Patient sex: M
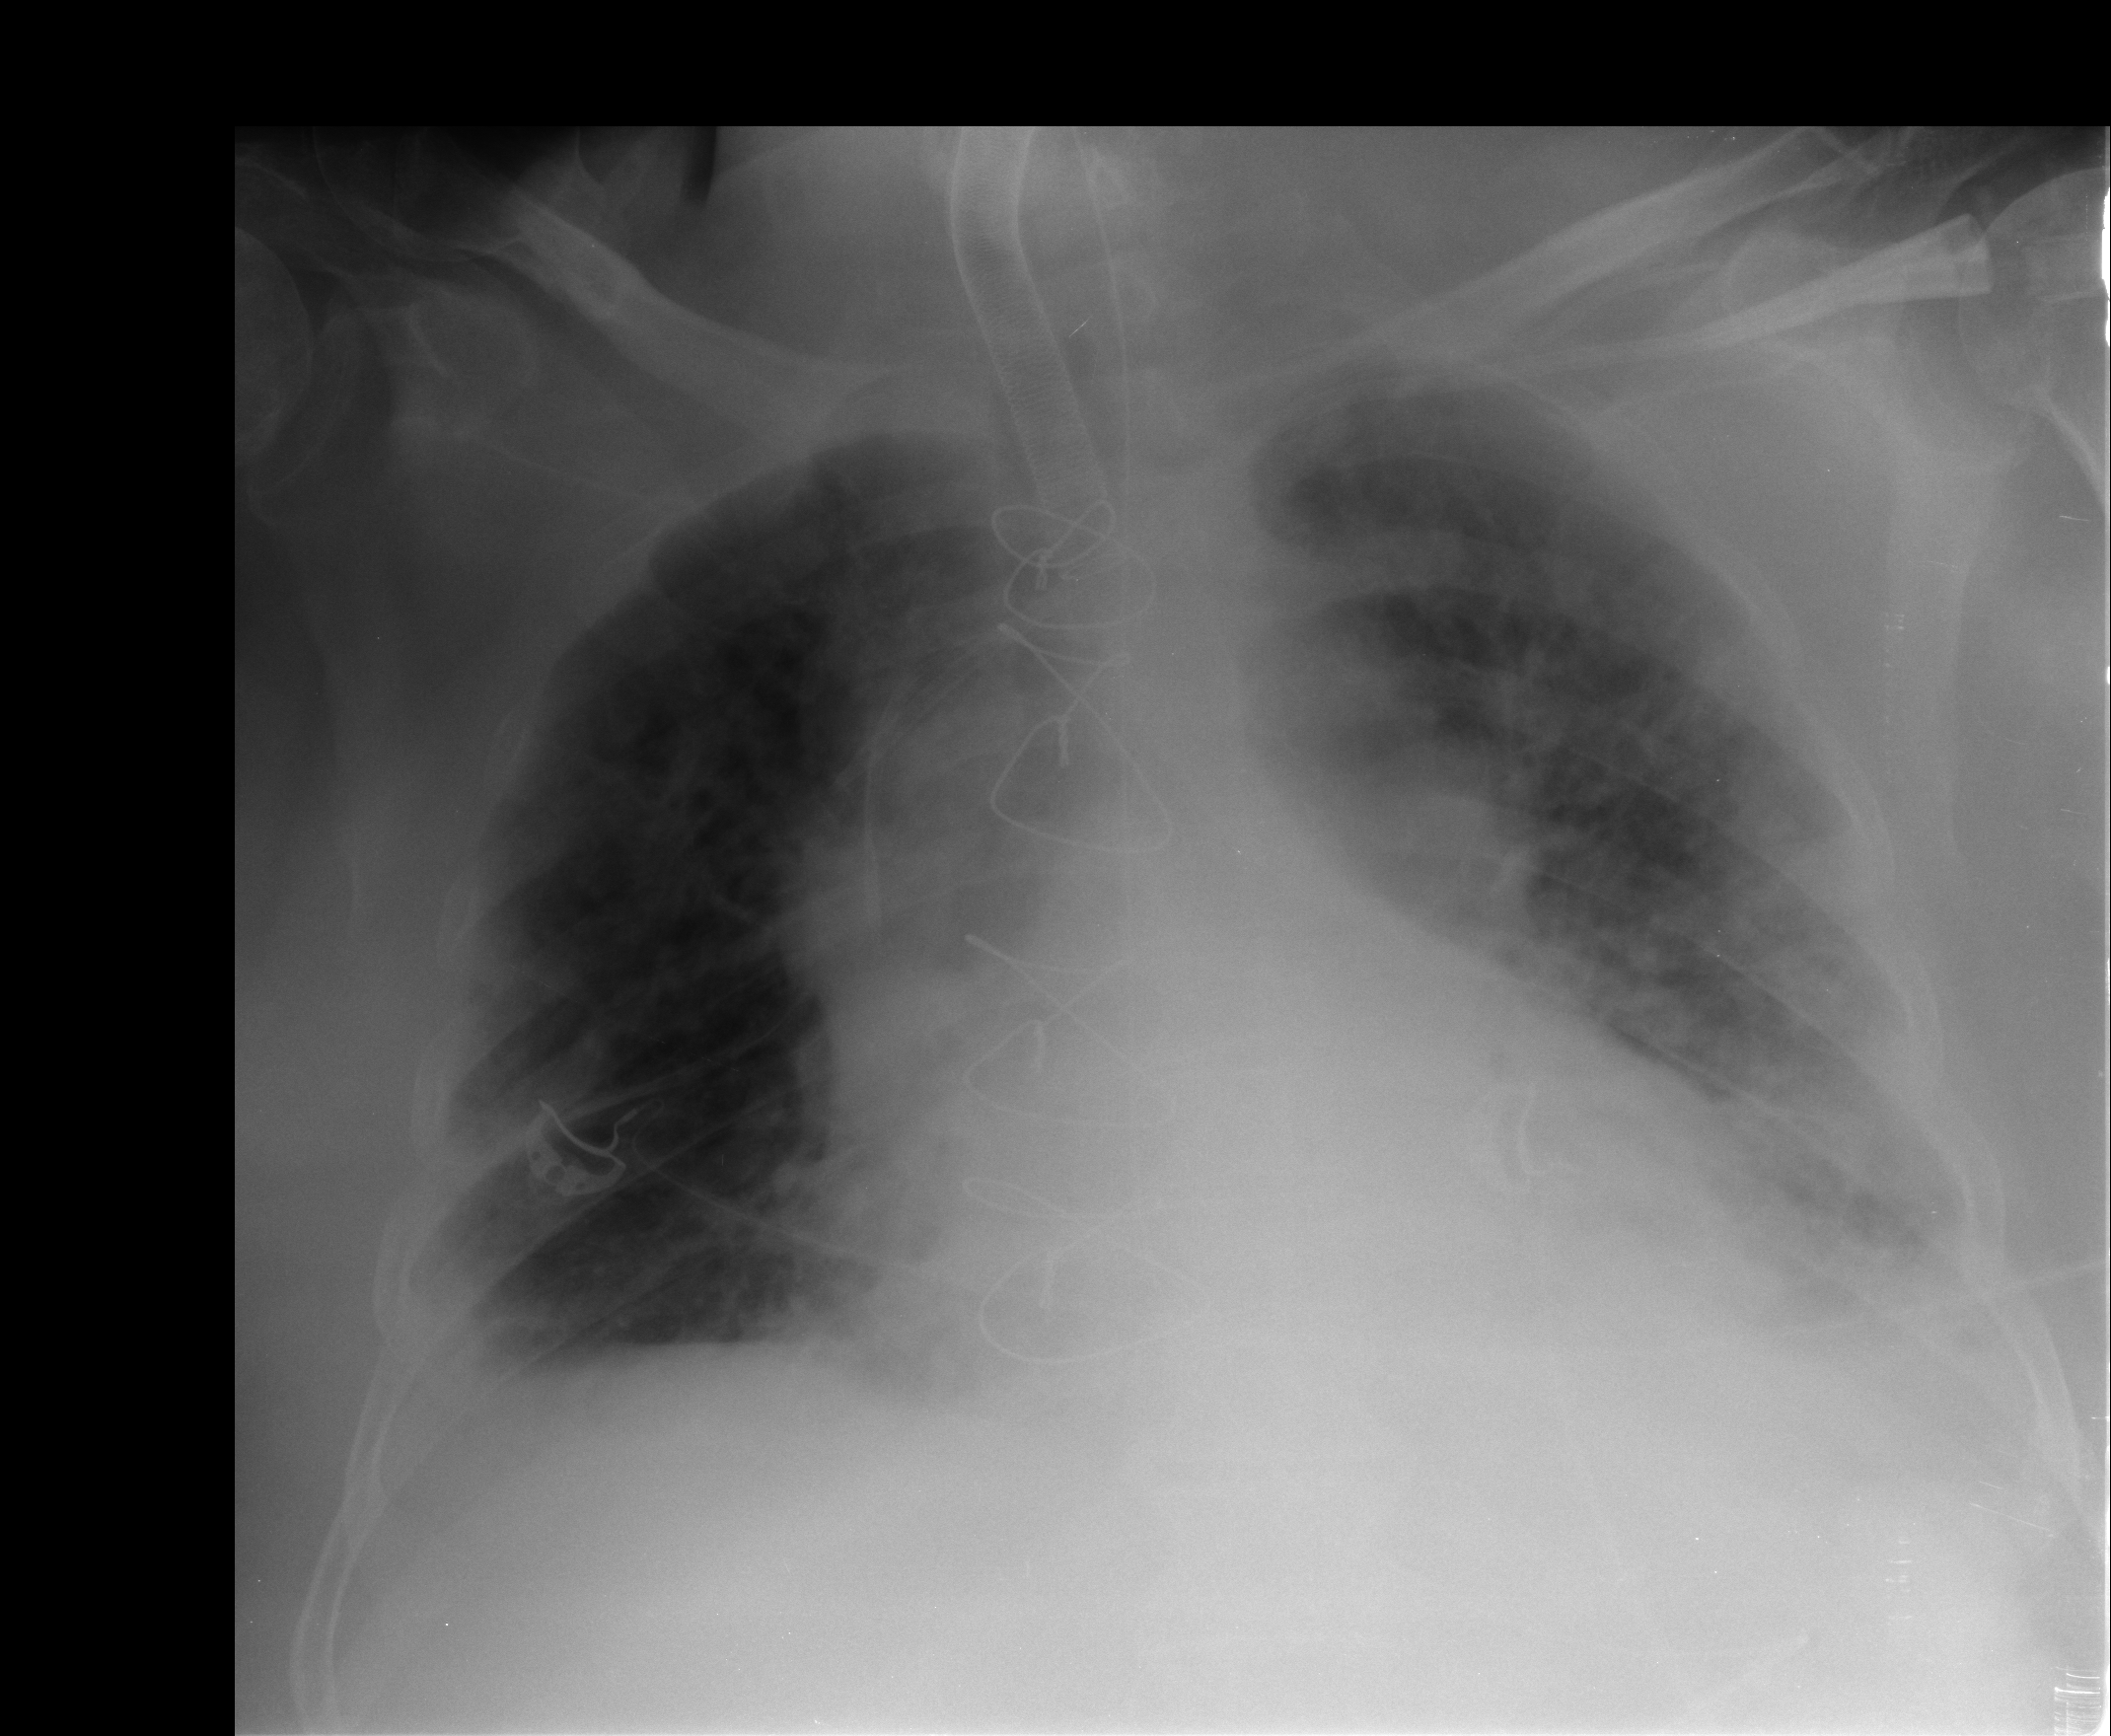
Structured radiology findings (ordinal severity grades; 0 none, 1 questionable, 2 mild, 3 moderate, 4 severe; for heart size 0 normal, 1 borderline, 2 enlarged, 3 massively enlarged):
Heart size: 2
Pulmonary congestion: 3
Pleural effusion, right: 1
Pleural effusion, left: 2
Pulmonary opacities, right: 2
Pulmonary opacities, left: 3
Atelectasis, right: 2
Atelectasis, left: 3